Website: lowes
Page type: order-returns
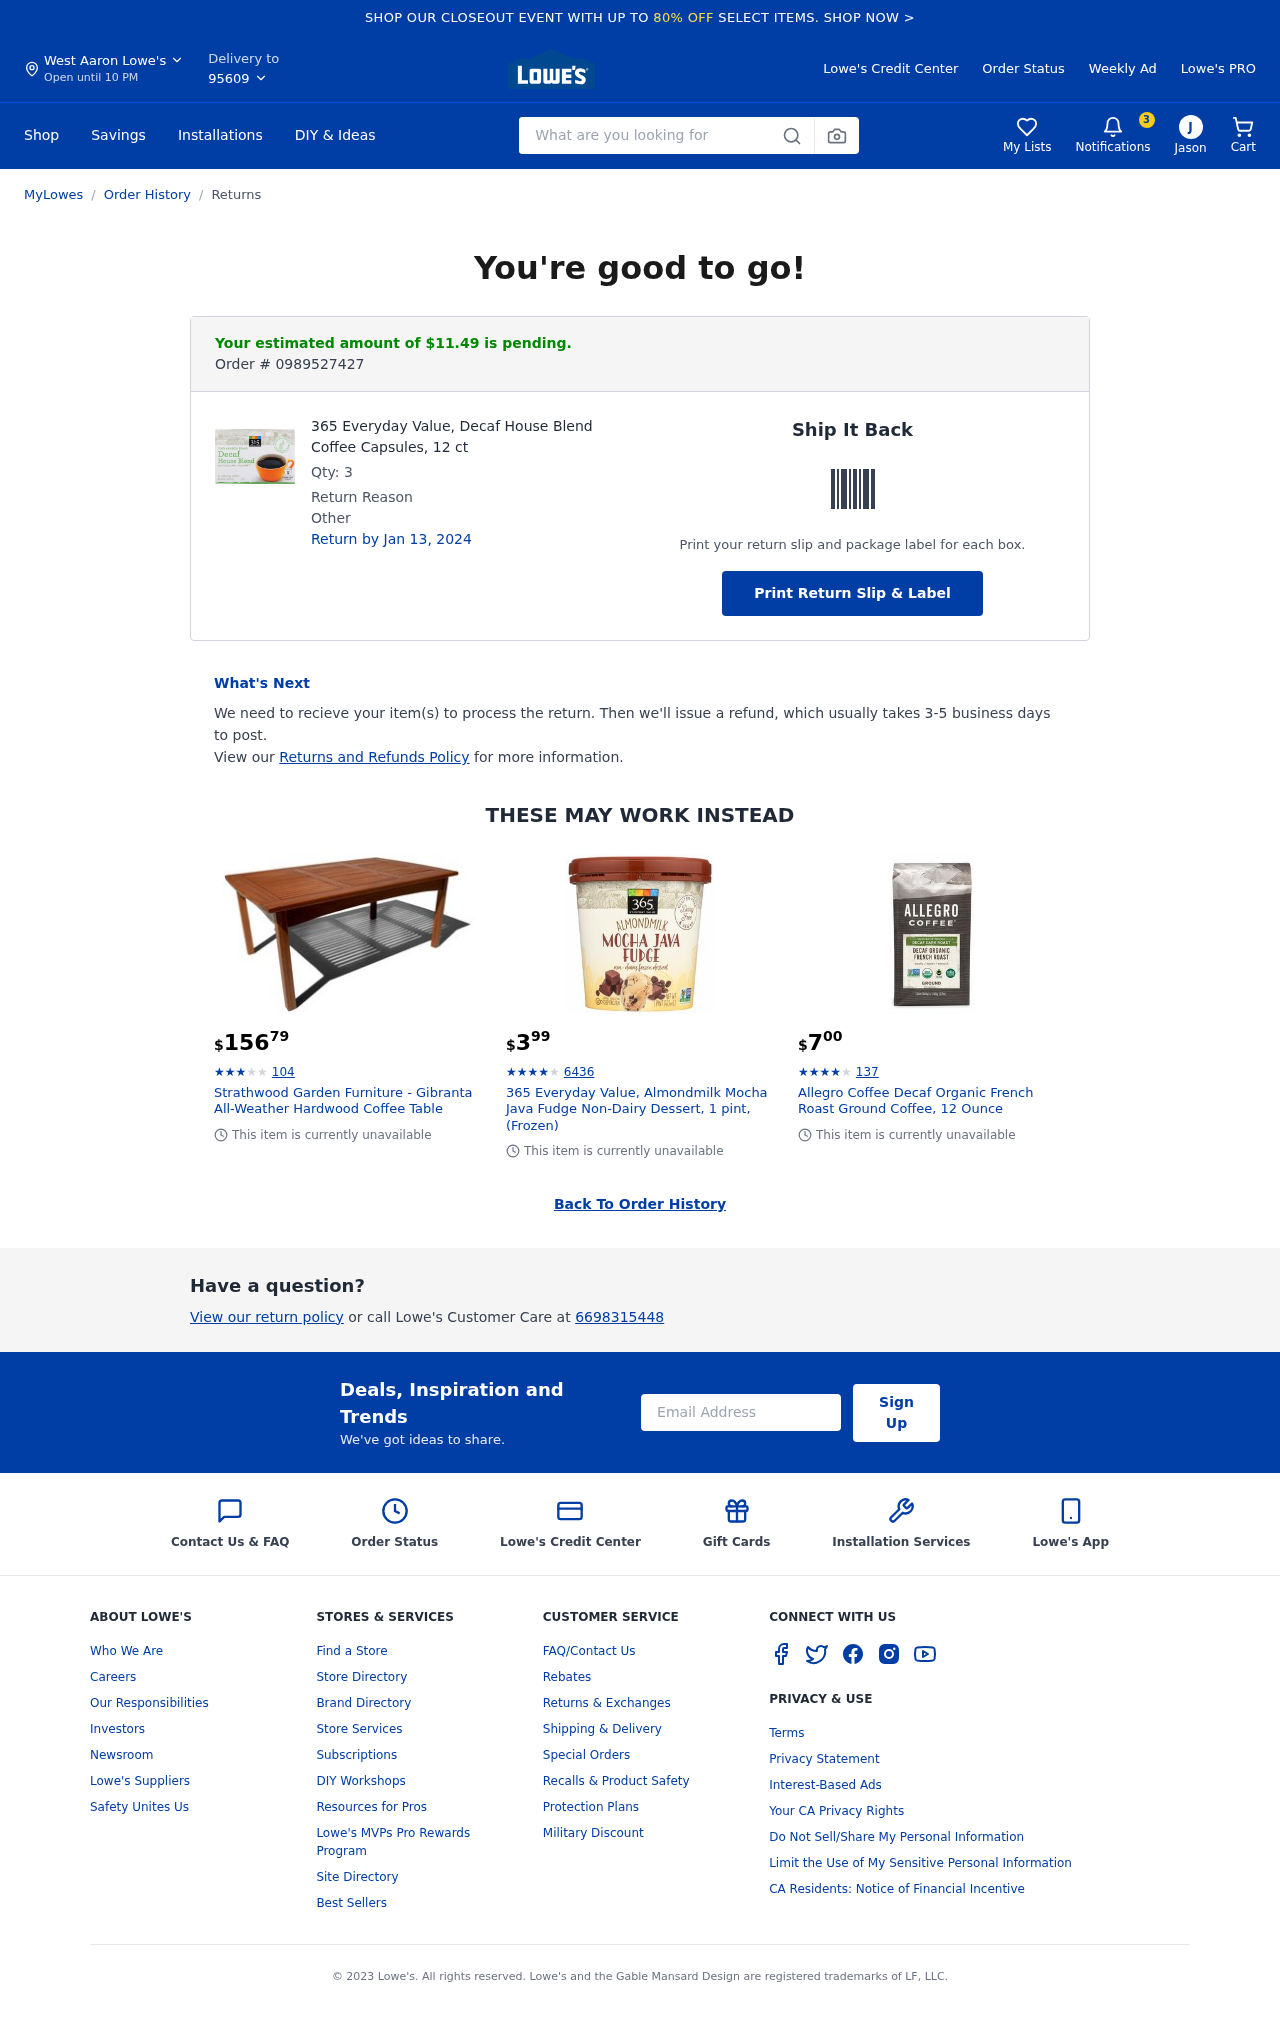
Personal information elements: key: PII_CITY
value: West Aaron
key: PII_EMAIL
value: jasonwalker@yahoo.com
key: PII_FIRSTNAME
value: Jason
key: PII_PHONE
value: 6698315448
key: PII_POSTCODE
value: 95609
Product elements: key: PRODUCT1_NAME
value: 365 Everyday Value, Decaf House Blend Coffee Capsules, 12 ct
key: PRODUCT1_QUANTITY
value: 3
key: PRODUCT2_NAME
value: Strathwood Garden Furniture - Gibranta All-Weather Hardwood Coffee Table
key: PRODUCT2_NUM_RATINGS
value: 104
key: PRODUCT2_PRICE
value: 156.79
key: PRODUCT2_RATING
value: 3.5
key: PRODUCT3_NAME
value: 365 Everyday Value, Almondmilk Mocha Java Fudge Non-Dairy Dessert, 1 pint, (Frozen)
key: PRODUCT3_NUM_RATINGS
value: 6436
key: PRODUCT3_PRICE
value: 3.99
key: PRODUCT3_RATING
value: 4.6
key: PRODUCT4_NAME
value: Allegro Coffee Decaf Organic French Roast Ground Coffee, 12 Ounce
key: PRODUCT4_NUM_RATINGS
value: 137
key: PRODUCT4_PRICE
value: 7
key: PRODUCT4_RATING
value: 4.3
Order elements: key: ORDER_NUM_ITEMS
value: Cart
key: ORDER_TOTAL
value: Your estimated amount of $11.49 is pending.
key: ORDER_ID
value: Order # 0989527427
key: ORDER_RETURN_BY_DATE
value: Return by Jan 13, 2024
Search elements: key: HEADER_SEARCH
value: What are you looking for
Other elements: key: NOTIFICATION_COUNT
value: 3